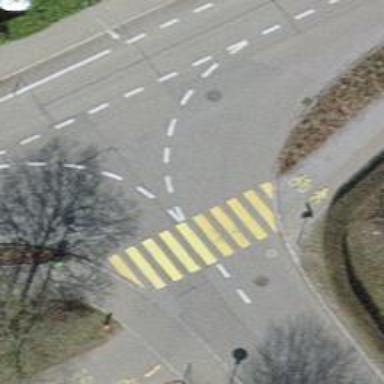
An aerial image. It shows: Crossing on the cycleway.